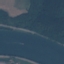
Land use / land cover: River